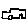
Label: car